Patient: sex M, age 48
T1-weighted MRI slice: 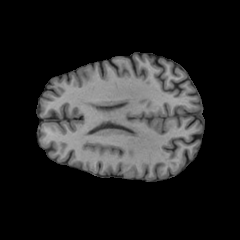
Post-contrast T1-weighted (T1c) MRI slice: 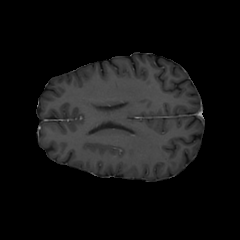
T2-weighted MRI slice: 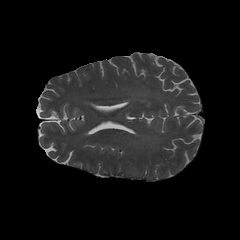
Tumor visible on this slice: no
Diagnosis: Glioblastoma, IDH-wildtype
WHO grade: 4